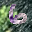
Label: 6